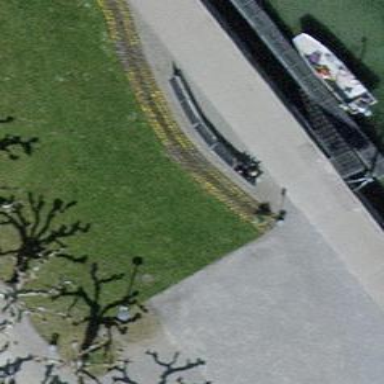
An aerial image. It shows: Brown bench in the vicinity.